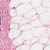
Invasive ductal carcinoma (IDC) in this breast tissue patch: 0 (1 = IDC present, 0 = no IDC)